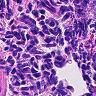
Metastatic tissue present: no